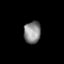
Tissue: prostate
Cell type: T cells
Senescence score: 0.7352
Nuclear area (px): 367
Mean DAPI intensity: 136.981